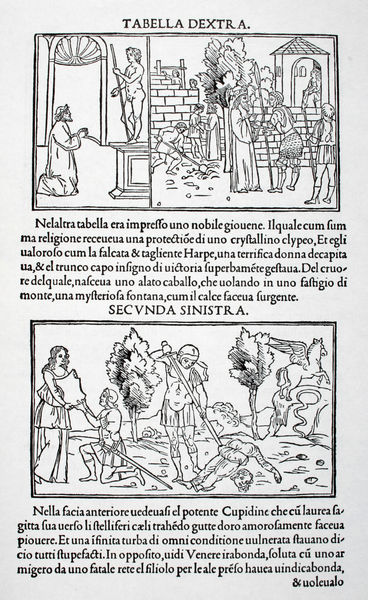
Titel: Hypnerotomachia Poliphili, Triumphus Secundus - Tabella dextra, Secunda sinistra
Institution: (Seriendruck)
Schlagwörter: baum, gott, kampf, nackt, weiß, bäume, menschen, frau, männer, schwarz, zeichnung, tier, weg, mord, sockel, tod, bild, erde, feld, figur, krone, renaissance, bauern, brunnen, pferd, statue, holzschnitt, schrift, bilder, papier, italien, unterhaltung, zwei, mauer, ziegel, grafik, graphik, linien, spalten, kuppel, schlacht, bischof, könig, lanze, soldaten, podest, nische, schild, gerüst, buch, torbogen, druck, druckgraphik, schwarz weiss, druckgrafik, radierung, stich, seite, bewaffnet, illustration, militär, schwert, text, waffen, buchstaben, knien, soldat, reihe, helm, gebet, ritter, buchdruck, buchseite, flehen, mittelalter, heilige, muschel, opfer, töten, anbeten, emblem, anbetung, bitte, szenen, pegasus, bau, letter, bauen, tabelle, legende, betteln, knecht, traktat, zeichnungen, latein, lateinisch, italienisch, riehe, zweite, betender, buchmalerei, spalte, sequenz, heiligenlegende, köpfung, legenda aurea, köüfen, neulatein, pegassus, zustoßen, zweite links, tabella dextra, religiöse motive